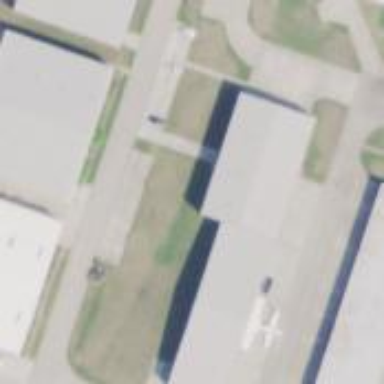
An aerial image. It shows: Hangar building at airport.